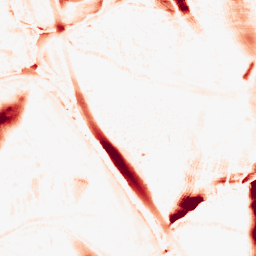
Category: morphological
Decomposition family: morphological_ellipse
Decomposition parameters: operation: opening
width: 20
height: 50
Upsampling method: cubic_mitchell
Upsampling parameters: scale: 8
Upsampling scale: 8